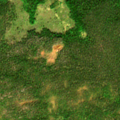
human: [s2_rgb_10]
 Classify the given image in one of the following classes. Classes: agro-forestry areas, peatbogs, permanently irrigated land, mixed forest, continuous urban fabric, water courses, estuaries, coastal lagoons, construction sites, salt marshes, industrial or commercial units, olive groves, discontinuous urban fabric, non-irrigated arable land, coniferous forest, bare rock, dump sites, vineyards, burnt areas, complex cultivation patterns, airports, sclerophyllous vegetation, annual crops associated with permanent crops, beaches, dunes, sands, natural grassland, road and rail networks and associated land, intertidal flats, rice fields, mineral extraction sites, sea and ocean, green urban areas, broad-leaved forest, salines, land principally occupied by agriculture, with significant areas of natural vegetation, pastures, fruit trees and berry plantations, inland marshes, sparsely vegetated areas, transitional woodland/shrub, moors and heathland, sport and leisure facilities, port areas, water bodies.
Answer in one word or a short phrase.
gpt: coniferous forest, mixed forest, transitional woodland/shrub